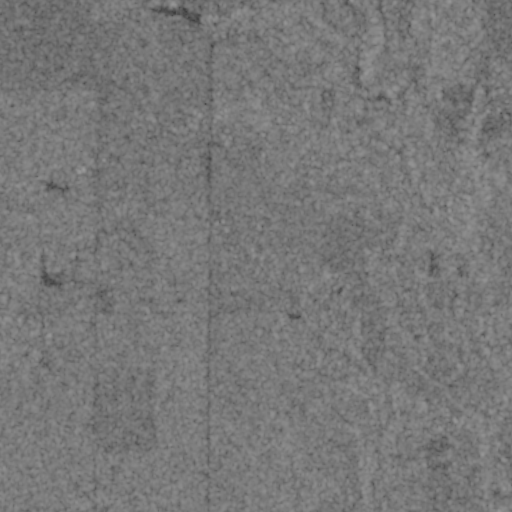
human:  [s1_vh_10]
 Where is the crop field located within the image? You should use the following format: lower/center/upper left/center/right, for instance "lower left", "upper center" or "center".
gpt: The crop field is located in the upper of the image.
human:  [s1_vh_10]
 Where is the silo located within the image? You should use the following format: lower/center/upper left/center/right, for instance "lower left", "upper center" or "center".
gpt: The silo is located in the center of the image.
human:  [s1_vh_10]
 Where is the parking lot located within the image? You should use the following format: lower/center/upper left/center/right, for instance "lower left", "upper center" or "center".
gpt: There is no parking lot in the image.

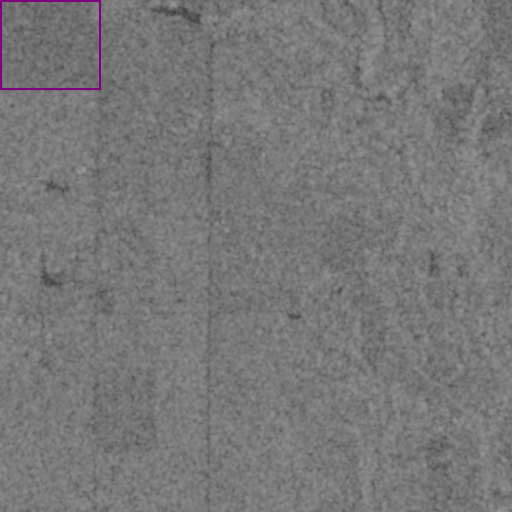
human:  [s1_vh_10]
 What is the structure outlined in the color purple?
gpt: The structure outlined in purple is a crop field.
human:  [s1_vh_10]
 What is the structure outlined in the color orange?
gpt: There is no orange outline.